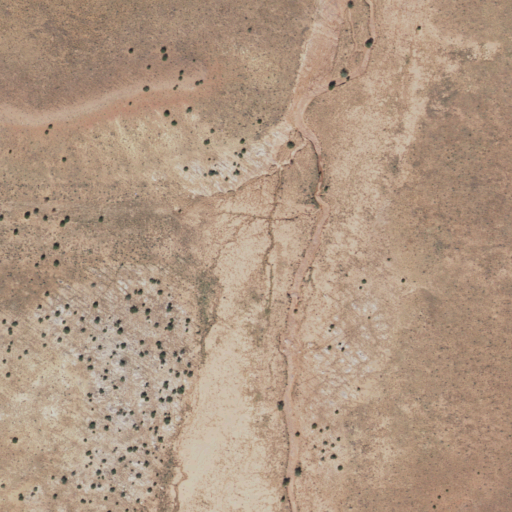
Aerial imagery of valley in Arizona named Buckhorn Draw containing only shrub